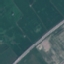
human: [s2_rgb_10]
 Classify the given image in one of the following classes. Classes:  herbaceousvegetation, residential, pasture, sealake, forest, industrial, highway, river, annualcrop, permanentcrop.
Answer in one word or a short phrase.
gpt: Highway